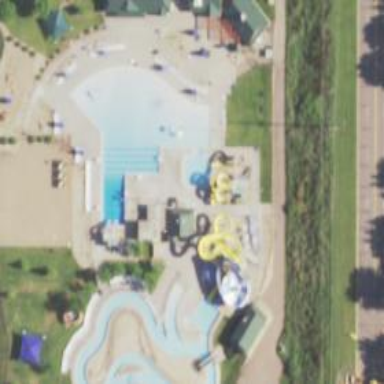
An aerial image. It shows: Water slide attraction.